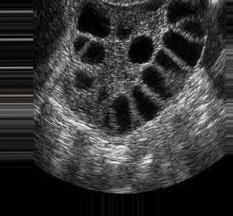
Label: infected